Field crop: maize
Growth stage: 2
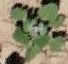
Species: chenopodium